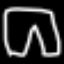
Label: pants